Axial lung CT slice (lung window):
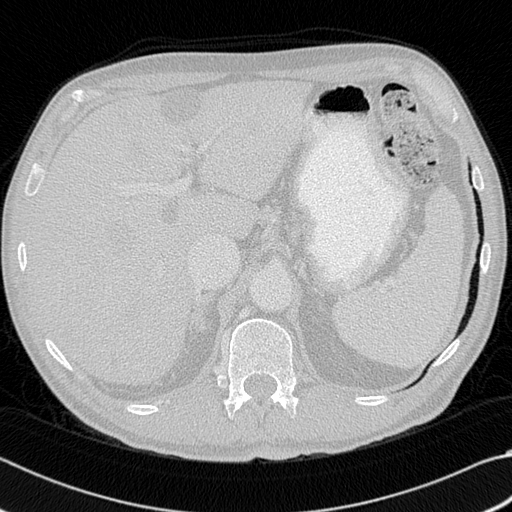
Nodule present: no